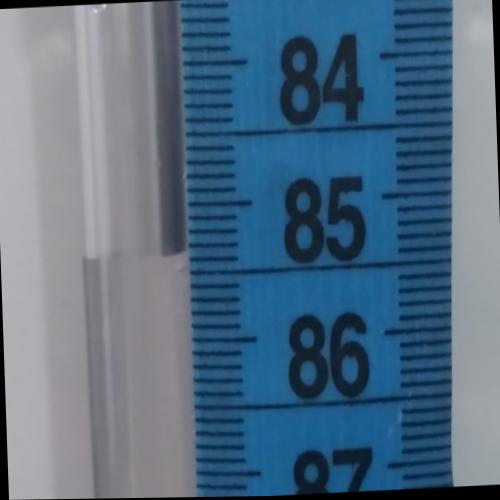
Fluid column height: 85.4 cm